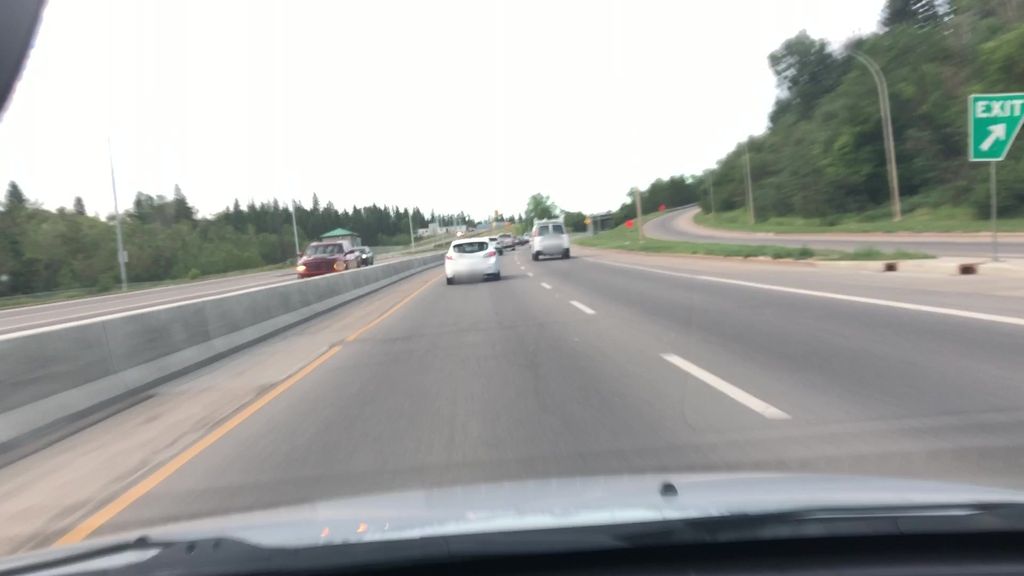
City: edmonton